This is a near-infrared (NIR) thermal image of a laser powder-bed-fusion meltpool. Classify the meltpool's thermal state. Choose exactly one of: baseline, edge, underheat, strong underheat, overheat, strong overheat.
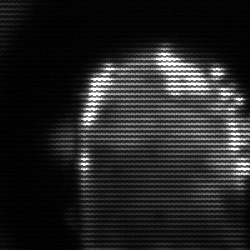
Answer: baseline